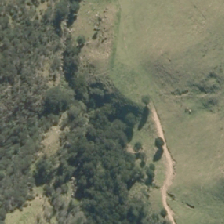
Land cover: indigenous_forest